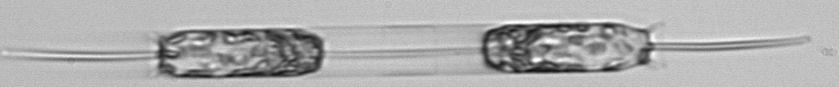
Label: Ditylum_brightwellii